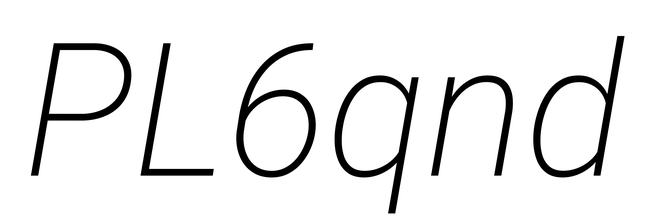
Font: Roboto-Italic_ExtraLight_Italic